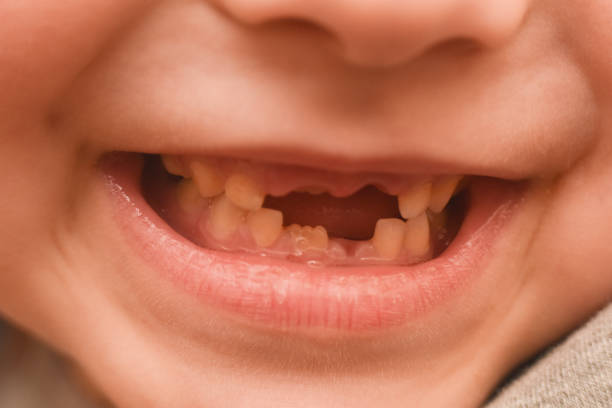
Condition: hypodontia